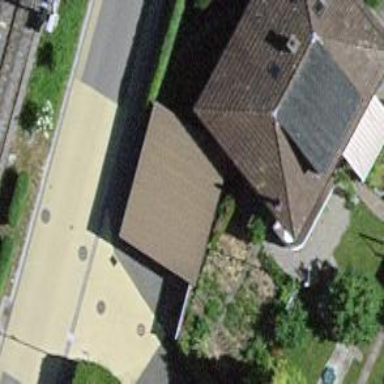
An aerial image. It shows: Garage.